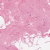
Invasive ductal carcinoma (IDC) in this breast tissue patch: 0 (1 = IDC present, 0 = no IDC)